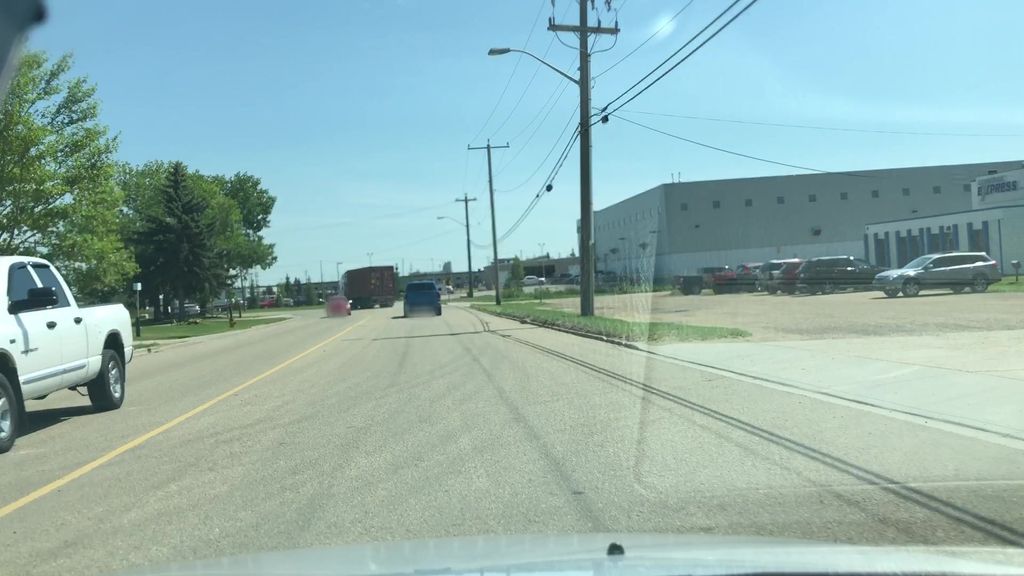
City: edmonton